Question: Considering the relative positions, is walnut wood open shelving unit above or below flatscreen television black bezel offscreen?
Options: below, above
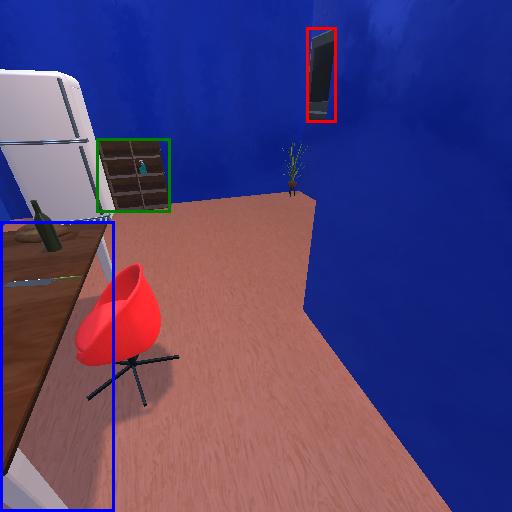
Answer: below